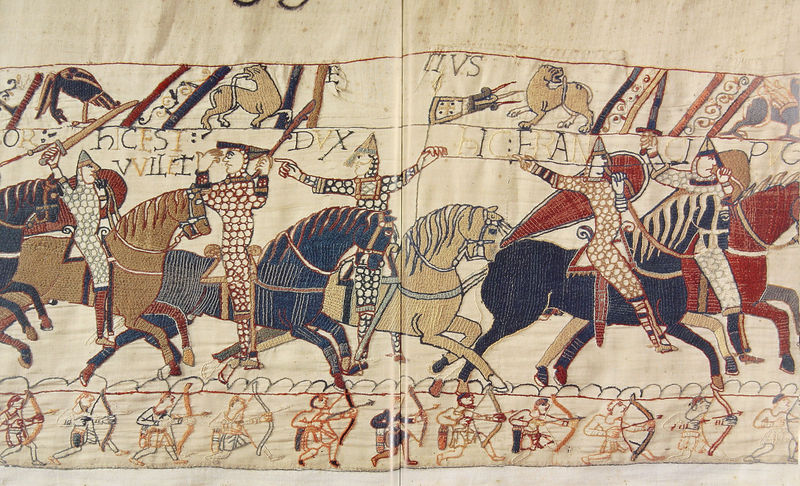
Titel: Teppich von Bayeux
Institution: Bayeux, Städtisches Museum
Schlagwörter: adler, blau, kampf, menschen, männer, rot, tier, tiere, tuch, teppich, bestickt, stickerei, stoff, pferd, pferde, reiter, schrift, bogen, krieg, schlacht, soldaten, wandteppich, schild, buch, schwert, text, soldat, ritter, jagd, rüstung, löwen, krieger, tapisserie, kralle, löwe, gestickt, textil, schütze, pfeil, banderole, schwerz, bogenschütze, schilde, alexander, bogenschützen, 1100, schwerter#, perfide, frankre3ich, ereiter, ealder